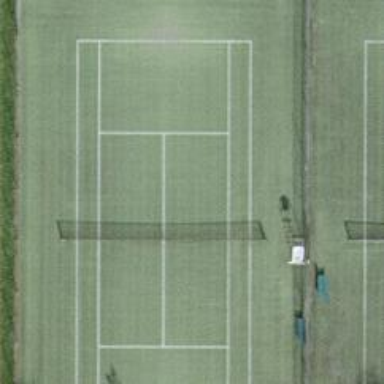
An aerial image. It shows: Tennis court on pitch.